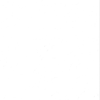
Label: not_dusty